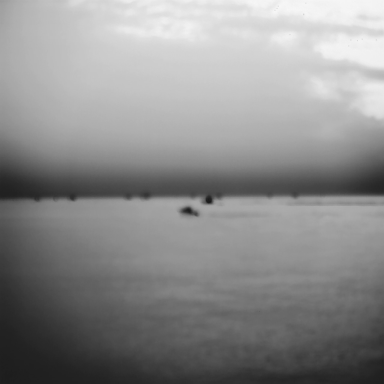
There are eight objects shown in the infrared image, including a canoe, and seven bulk_carriers.